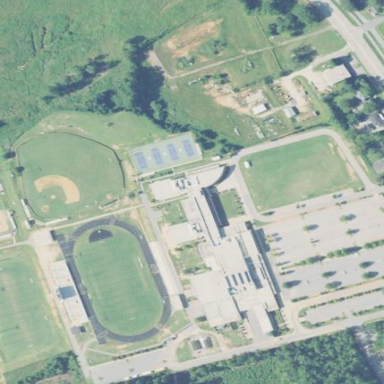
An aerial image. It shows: School.